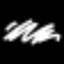
Label: squiggle